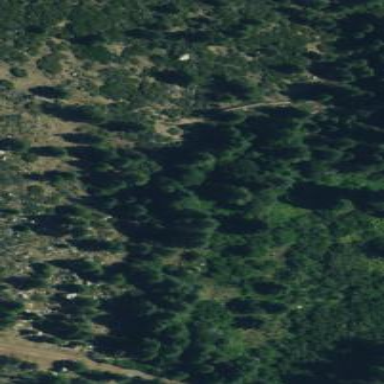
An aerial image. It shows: Evergreen forest with needle-leaved trees.